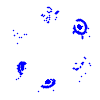
Particle: proton